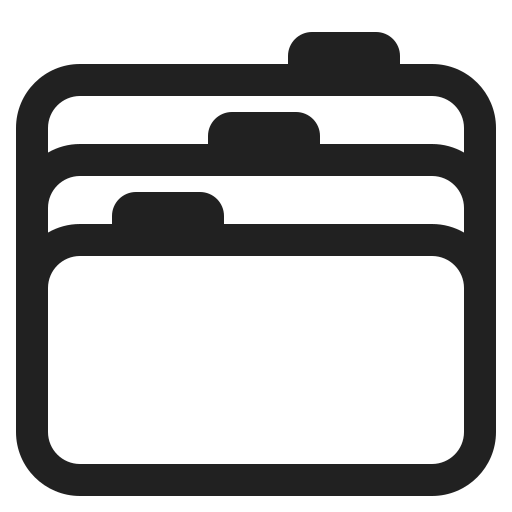
card index dividers high contrast